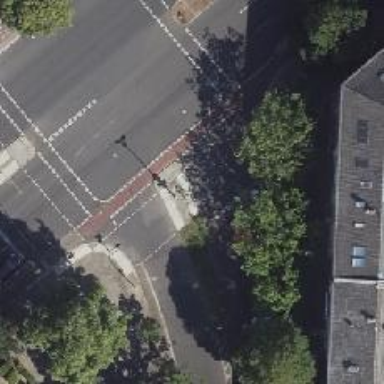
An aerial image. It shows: Footway located on traffic island.